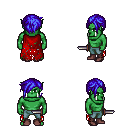
a pixel art fantasy rpg character, male body template, orc, green skin, red tattered cape, teal pants, blue pixie cut hairstyle, maroon shoes, dagger, four views (front, back, left, right), 2x2 character sprite sheet, small pixel art, hard edges, no anti-aliasing